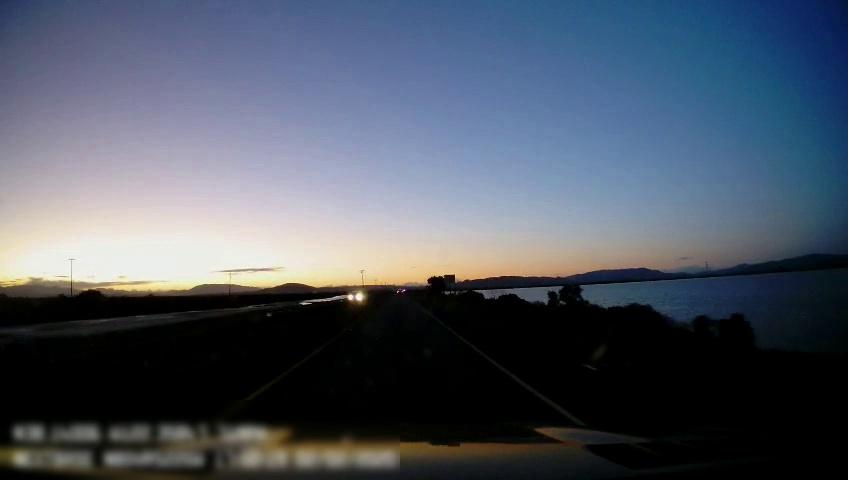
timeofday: Dusk/Dawn/Twilight
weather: Sunny
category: Drivable Space
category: Vehicles | Car
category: Lanes | Current Lane
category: Lanes | Current Lane
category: Traffic | Signs